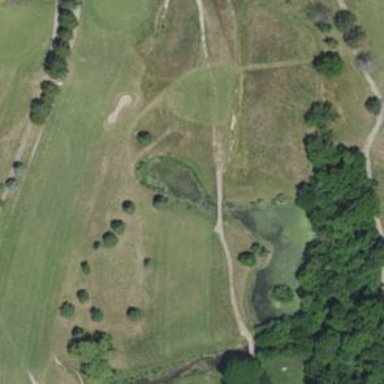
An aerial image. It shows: Grassy area designated as golf fairway.